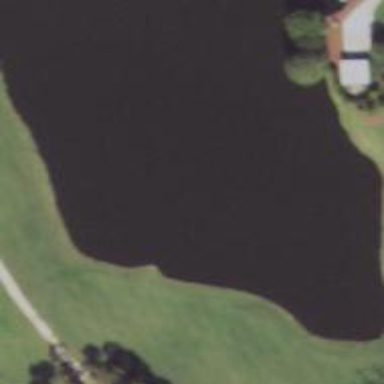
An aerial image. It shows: Water hazard on golf course. The hazard is natural water feature.